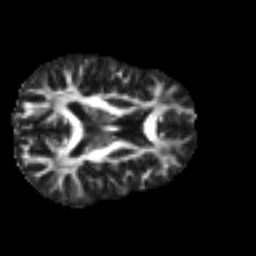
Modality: FA
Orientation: axial
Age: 19
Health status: ill
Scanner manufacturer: philips
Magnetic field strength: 3 T
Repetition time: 9 s
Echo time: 0.127 s